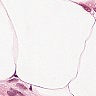
Metastatic tissue present: no